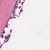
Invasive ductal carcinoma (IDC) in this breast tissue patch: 0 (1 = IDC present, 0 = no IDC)